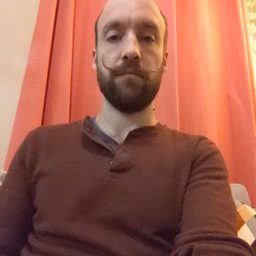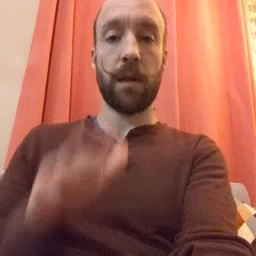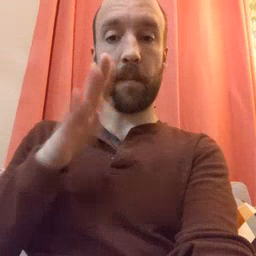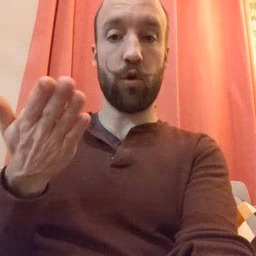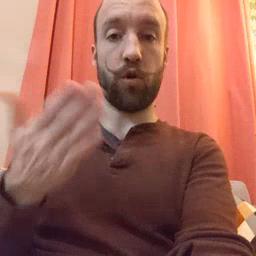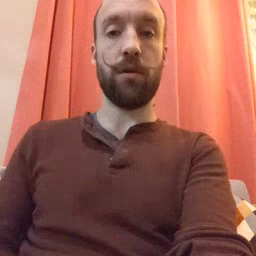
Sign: book